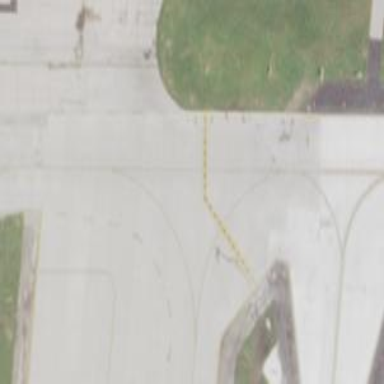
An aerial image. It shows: View of taxiway at the airport.